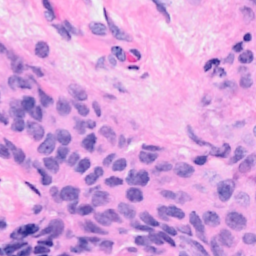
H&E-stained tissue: Breast